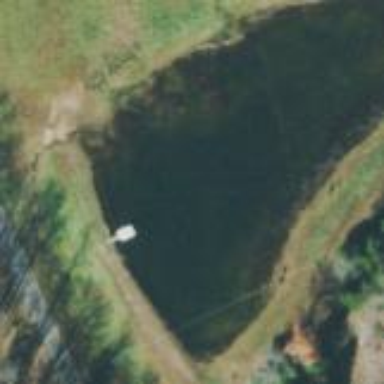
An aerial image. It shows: Pond with natural water.